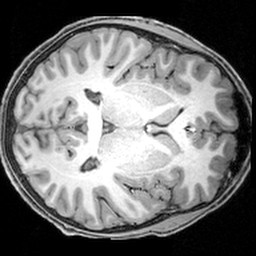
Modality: T1w
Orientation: axial
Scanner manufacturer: siemens
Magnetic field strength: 3 T
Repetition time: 1.9 s
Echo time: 0.00397 s